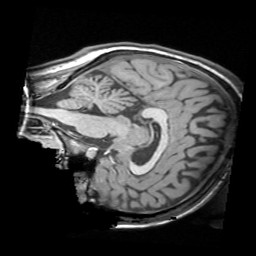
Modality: T1w
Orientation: sagittal
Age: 20
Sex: female
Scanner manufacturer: siemens
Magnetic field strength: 3 T
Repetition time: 1.62 s
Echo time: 0.003 s